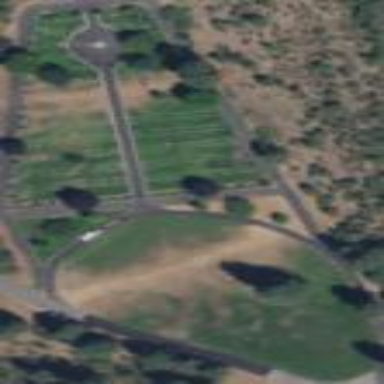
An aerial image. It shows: Cemetery.